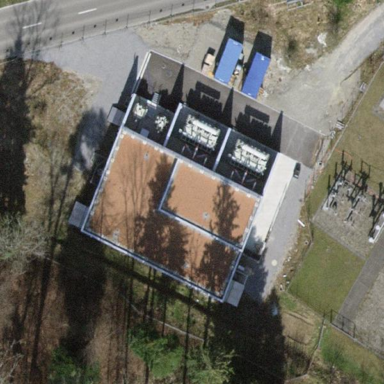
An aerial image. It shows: Outdoor distribution level power substation.